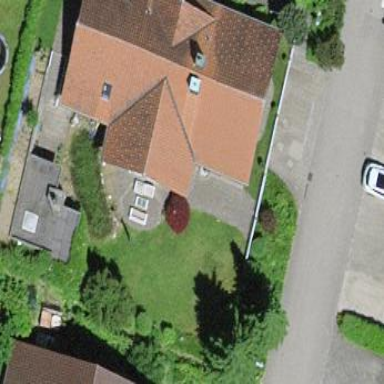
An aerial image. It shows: Residential building.